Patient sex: M
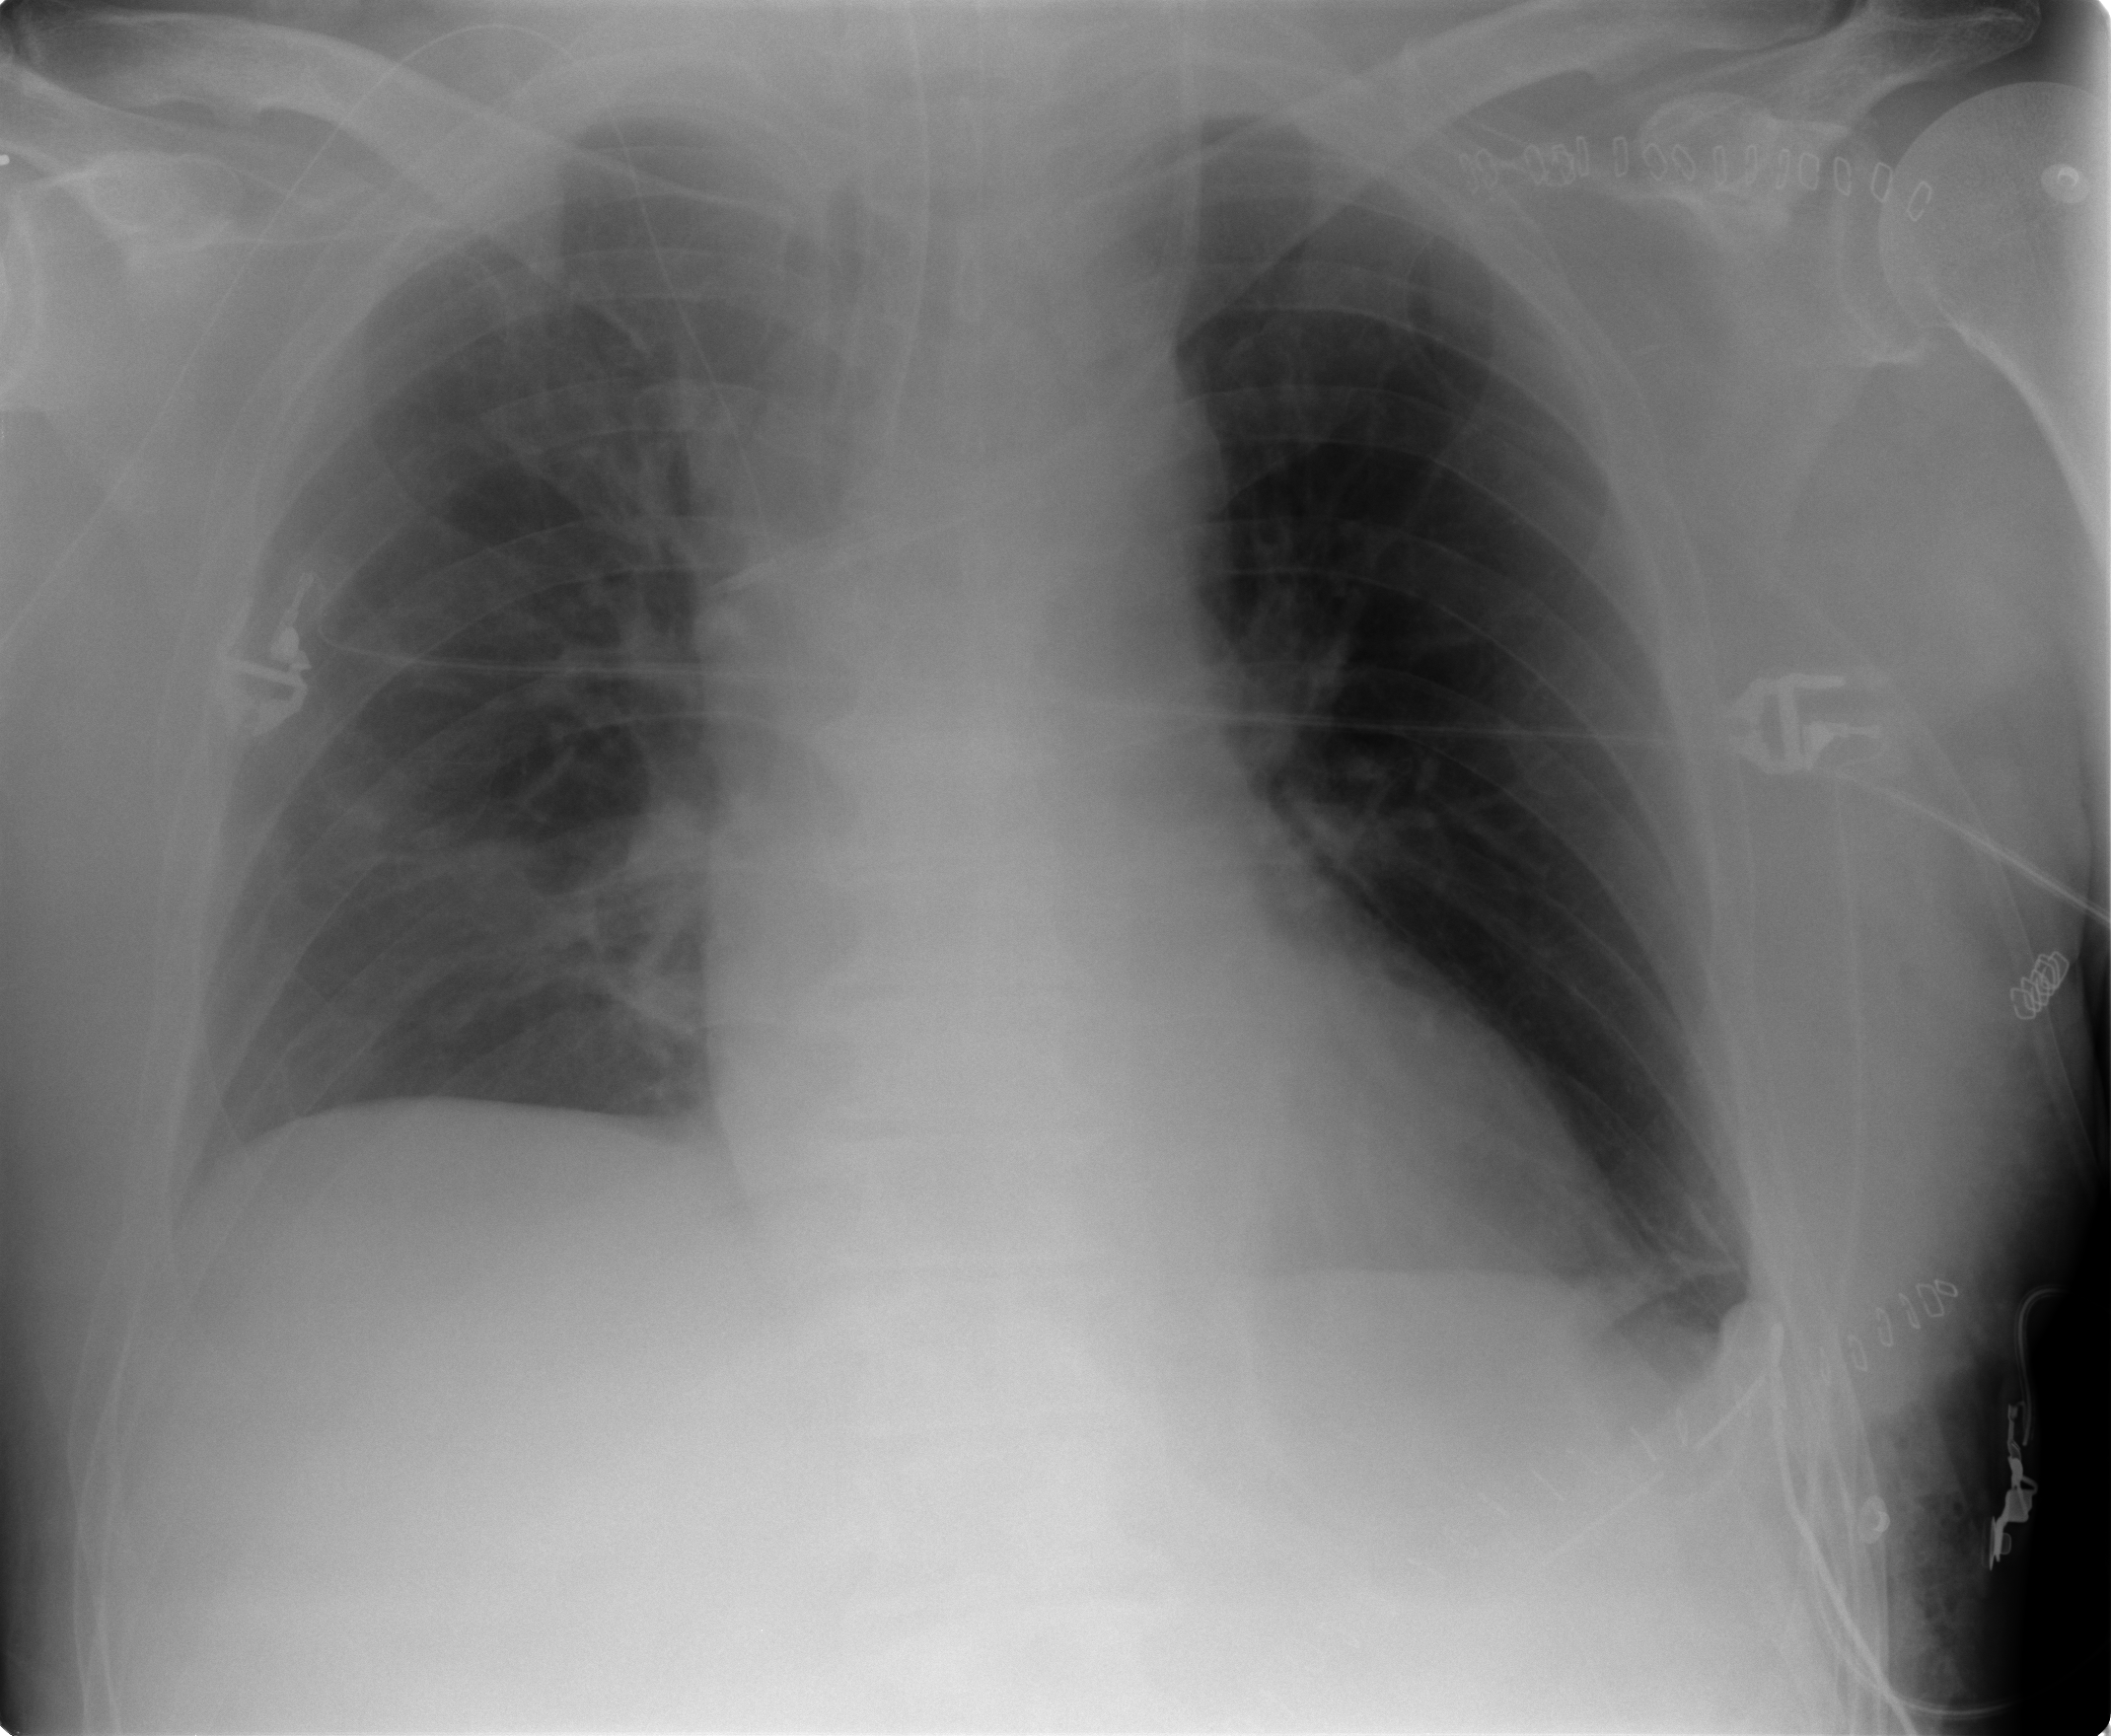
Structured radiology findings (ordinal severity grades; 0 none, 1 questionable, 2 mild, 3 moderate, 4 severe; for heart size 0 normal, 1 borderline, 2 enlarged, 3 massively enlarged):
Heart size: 0
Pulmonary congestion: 0
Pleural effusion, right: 2
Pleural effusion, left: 0
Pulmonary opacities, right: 0
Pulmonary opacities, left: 0
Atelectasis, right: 0
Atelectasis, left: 0